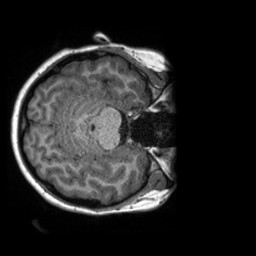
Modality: T1w
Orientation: axial
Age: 21
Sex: female
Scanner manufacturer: siemens
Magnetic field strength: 3 T
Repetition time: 2.3 s
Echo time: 0.00288 s